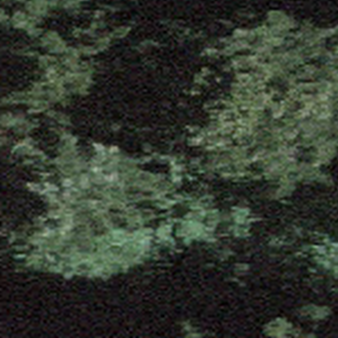
Label: other